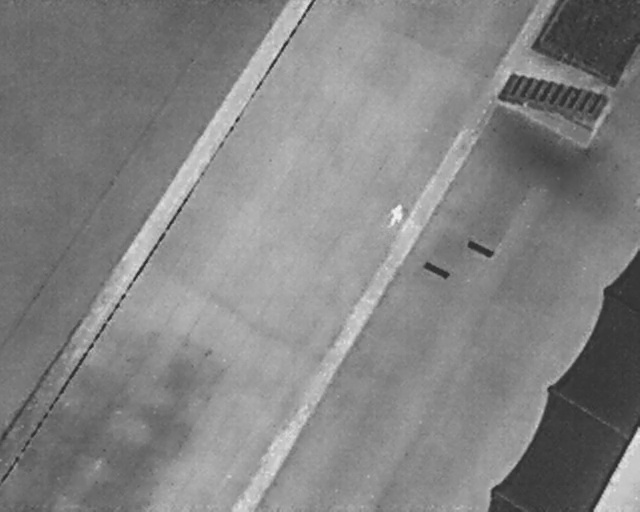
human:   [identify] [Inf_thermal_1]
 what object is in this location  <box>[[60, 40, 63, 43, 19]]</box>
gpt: <ref>1 large person at the center</ref>